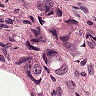
Metastatic tissue present: yes